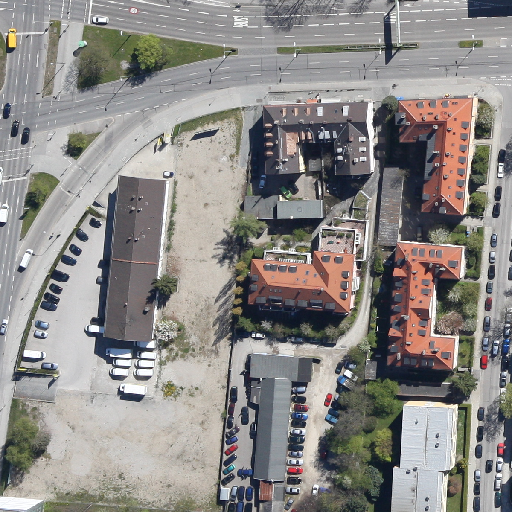
Referring expression: sidewalk